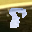
Label: 8